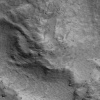
Atmospheric dust classification: not_dusty